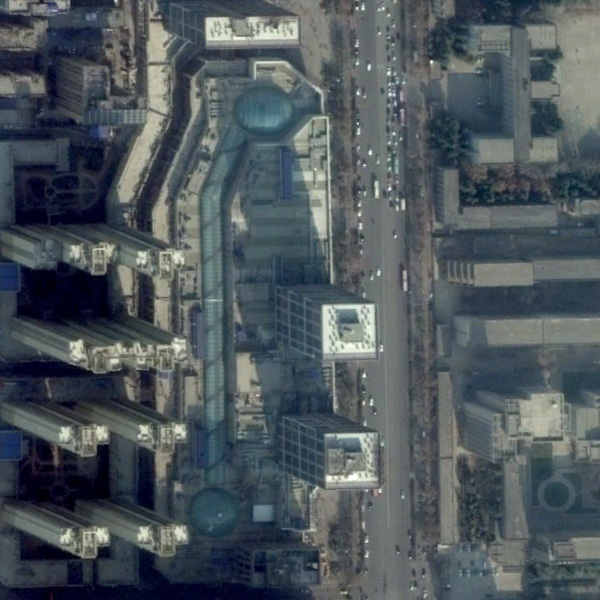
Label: Commercial